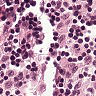
Metastatic tissue present: no